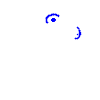
Particle: kaon